Question: I have a scaffold for a 'user' model which has a 'name' attribute. Index looks like this:

I want to do a query that finds only the record whose name begins with the two letters of: "Mr". So for above it would return the record with the name "Mr Bar".
I know it might look something close to this:
'''
User.find_by(name: name[0].concat(name[1]) == "Mr") # doesn't work
'''
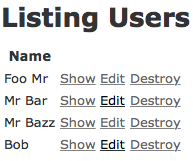
Answer: You can use a 'where' method to obtain Users whose name starts from "Mr" and first to obtain the first result of the query
'''
User.where("name like ?", "Mr%").first
'''